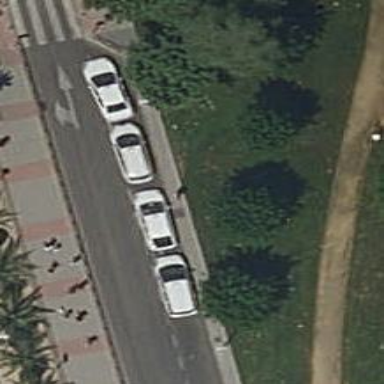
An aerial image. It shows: Taxi stand.